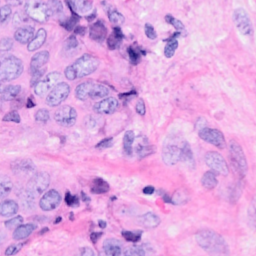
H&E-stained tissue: Breast